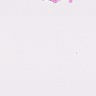
Metastatic tissue present: no